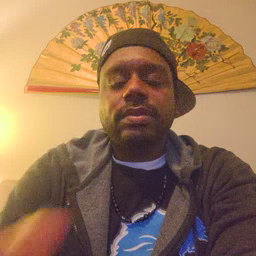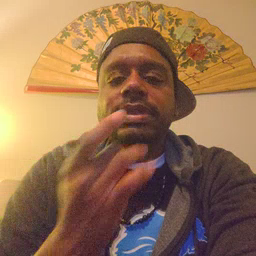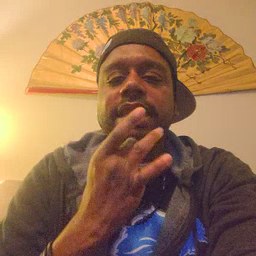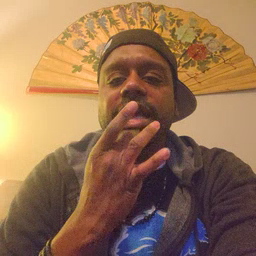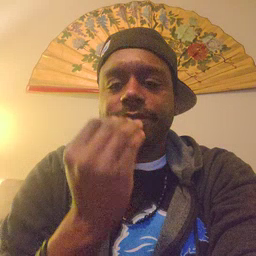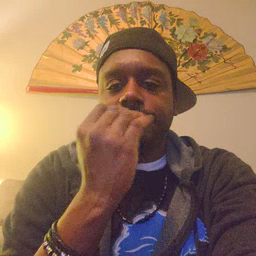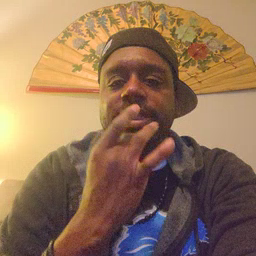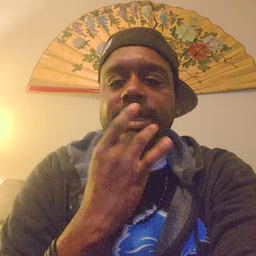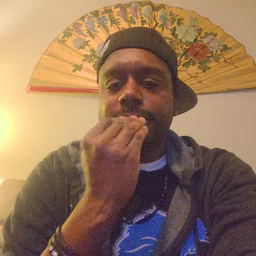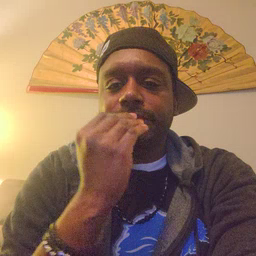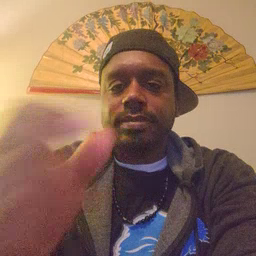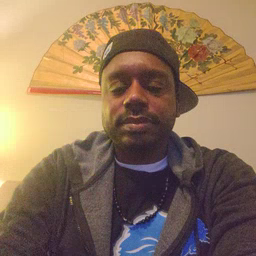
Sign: snack